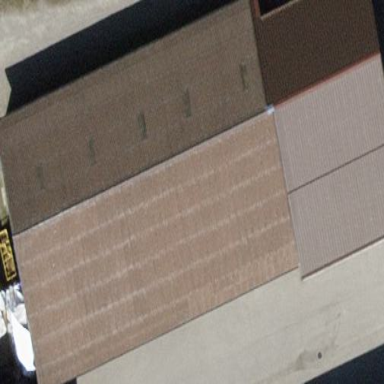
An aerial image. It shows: Warehouse.